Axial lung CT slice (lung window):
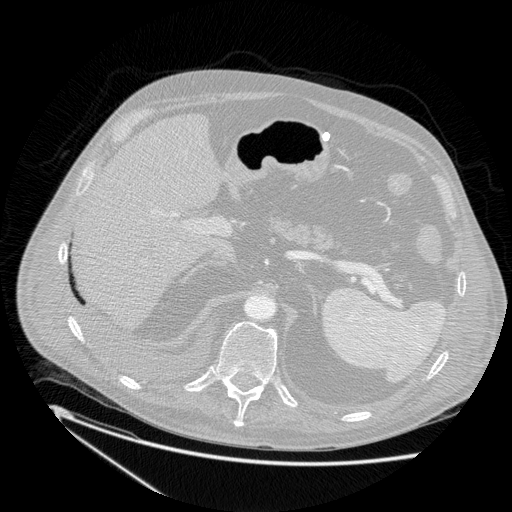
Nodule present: no